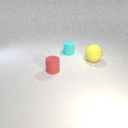
small cyan rubber cylinder to the left of large yellow rubber sphere